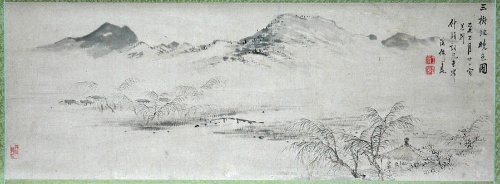
Title: 三樹坡曉色图|View of the Kamo River from Sanbogi at Dawn
Artist: Oda Kaisen
Artist bio: Japanese, 1785–1862
Date: 1829
Object type: Hanging scroll
Classification: Paintings
Medium: Hanging scroll; ink and color on paper
Culture: Japan
Period: Edo period (1615–1868)
Dimensions: Image: 26 x 9 1/8 in. (66 x 23.2 cm)
Overall with mounting: 43 5/8 x 28 3/4 in. (110.8 x 73 cm)
Overall with rollers: 32 1/2 in. (82.6 cm)
Department: Asian Art
Credit line: Purchase, Bequest of John L. Cadwalader, Gift of Mrs. Russell Sage, and Charles Stewart Smith Collection, Gift of Mrs. Charles Stewart Smith, Charles Stewart Smith Jr., and Howard Caswell Smith, in memory of Charles Stewart Smith, by exchange, 1984
Accession year: 1984
Repository: Metropolitan Museum of Art, New York, NY
Tags: Mountains|Landscapes